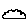
Label: cloud